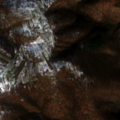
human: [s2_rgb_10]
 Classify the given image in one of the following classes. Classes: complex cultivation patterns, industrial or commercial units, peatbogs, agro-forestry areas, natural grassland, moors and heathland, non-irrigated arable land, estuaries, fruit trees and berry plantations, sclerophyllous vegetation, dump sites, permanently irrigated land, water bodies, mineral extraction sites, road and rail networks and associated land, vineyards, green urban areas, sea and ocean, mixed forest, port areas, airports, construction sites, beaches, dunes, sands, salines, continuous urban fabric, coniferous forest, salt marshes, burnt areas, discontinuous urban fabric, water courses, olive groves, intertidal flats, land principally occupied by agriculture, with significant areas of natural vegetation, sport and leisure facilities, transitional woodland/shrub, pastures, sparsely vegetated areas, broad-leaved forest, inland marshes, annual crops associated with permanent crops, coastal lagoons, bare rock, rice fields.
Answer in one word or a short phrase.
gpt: land principally occupied by agriculture, with significant areas of natural vegetation, broad-leaved forest